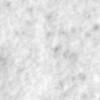
Label: no_change